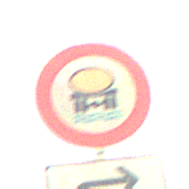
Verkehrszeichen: VerbotFahrzeugeWassergefaehrdenderLadung
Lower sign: RichtungsangabeDurchPfeile5
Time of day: MorningAfternoon
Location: Outdoor (Nature)
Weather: PartlyCloudy
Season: NotSpecified
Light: Natural